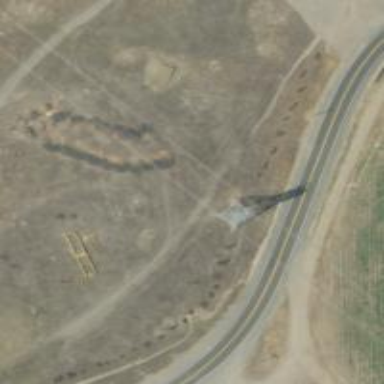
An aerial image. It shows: Power tower.